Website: slack
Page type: stored-credit-cards
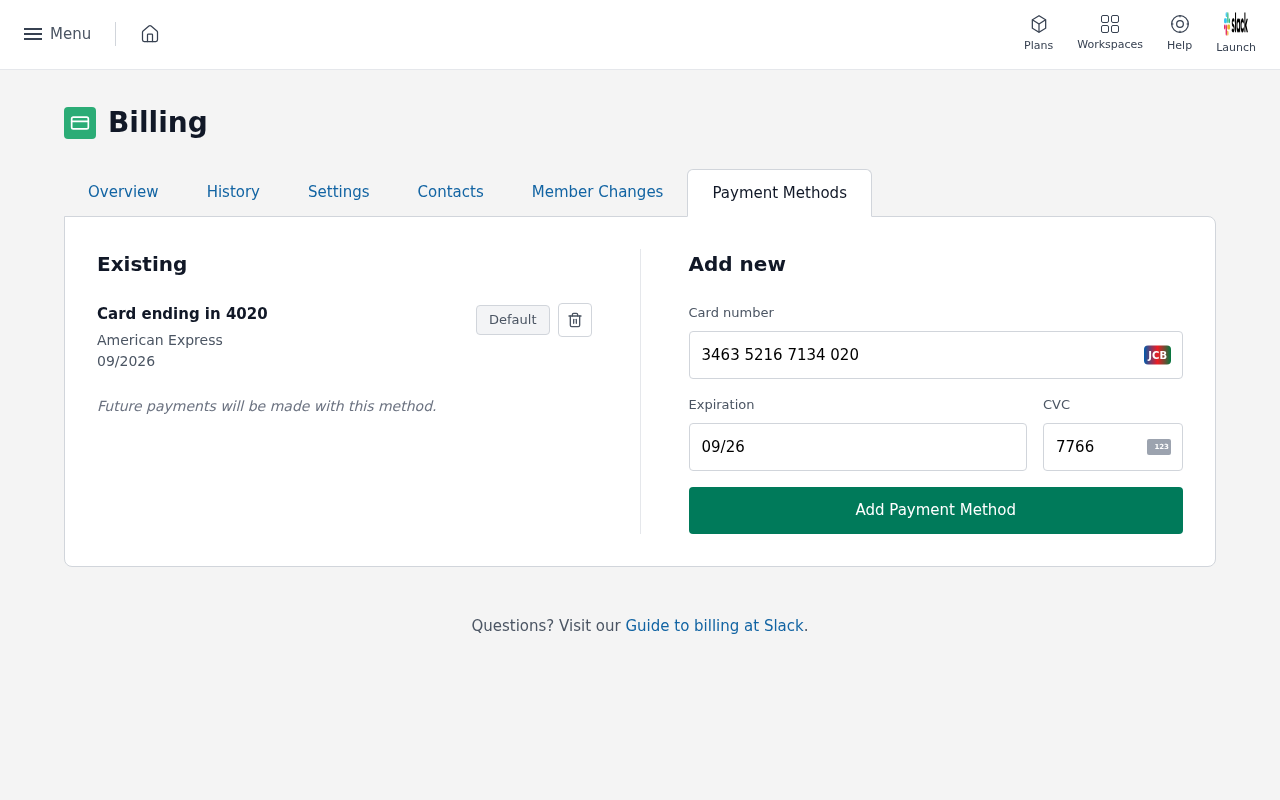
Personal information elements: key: PII_CARD_CVV
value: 7766
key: PII_CARD_EXPIRY
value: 09/2026
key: PII_CARD_EXPIRY
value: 09/26
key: PII_CARD_LAST4
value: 4020
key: PII_CARD_NUMBER
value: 3463 5216 7134 020
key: PII_CARD_TYPE
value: American Express